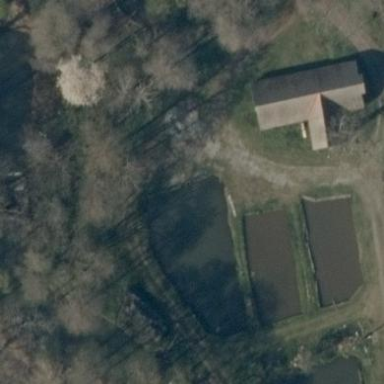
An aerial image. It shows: Peaceful pond surrounded by nature.